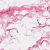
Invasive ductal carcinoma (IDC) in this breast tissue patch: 0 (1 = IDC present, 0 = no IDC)